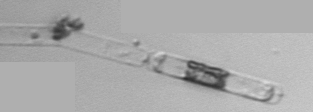
Label: Dactyliosolen_fragilissimus